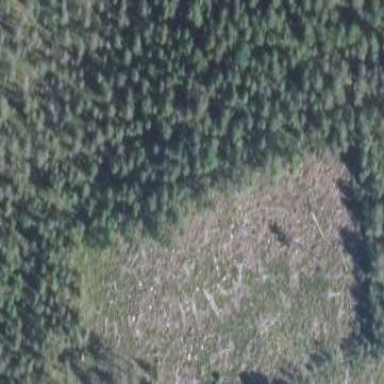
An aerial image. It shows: Woodland consisting mainly of needle-leaved trees.